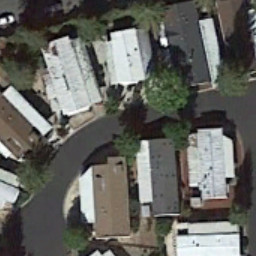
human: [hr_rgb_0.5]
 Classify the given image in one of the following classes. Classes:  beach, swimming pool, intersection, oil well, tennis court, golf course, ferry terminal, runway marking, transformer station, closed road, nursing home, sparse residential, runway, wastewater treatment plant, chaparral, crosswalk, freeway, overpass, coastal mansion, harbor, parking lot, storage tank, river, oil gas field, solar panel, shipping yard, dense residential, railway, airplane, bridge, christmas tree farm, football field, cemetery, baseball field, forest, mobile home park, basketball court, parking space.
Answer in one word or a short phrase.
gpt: mobile home park